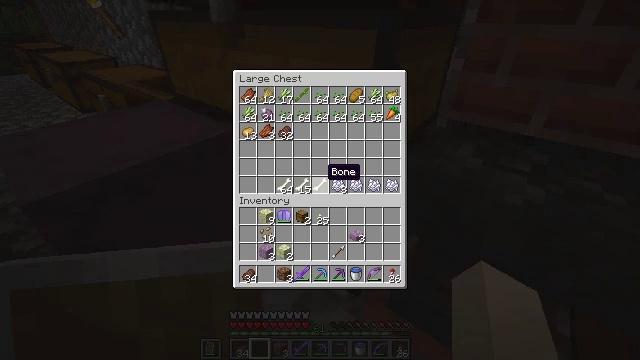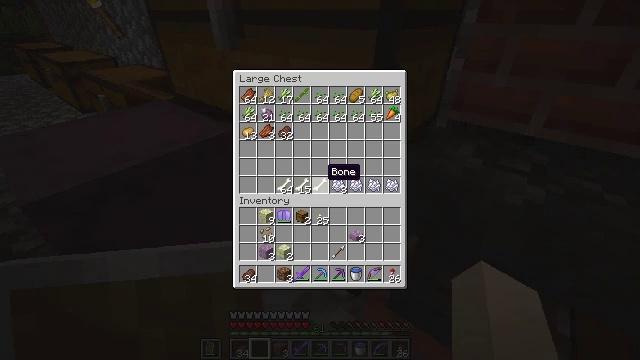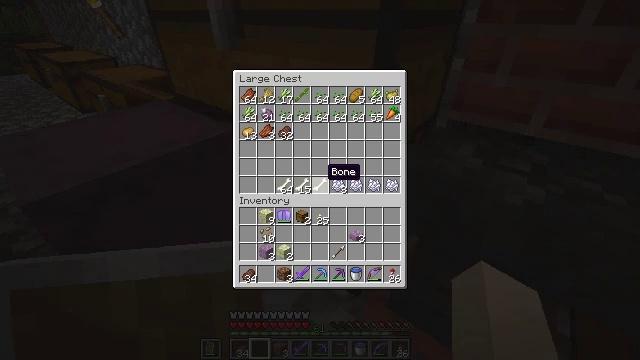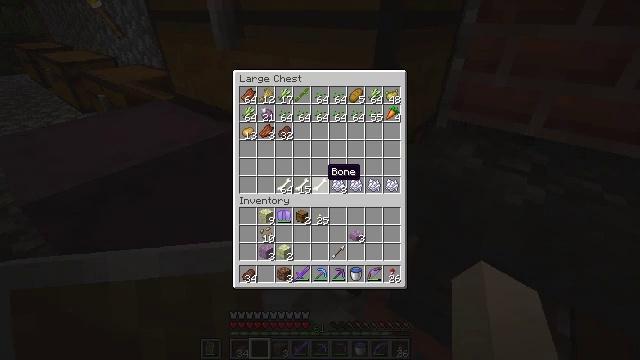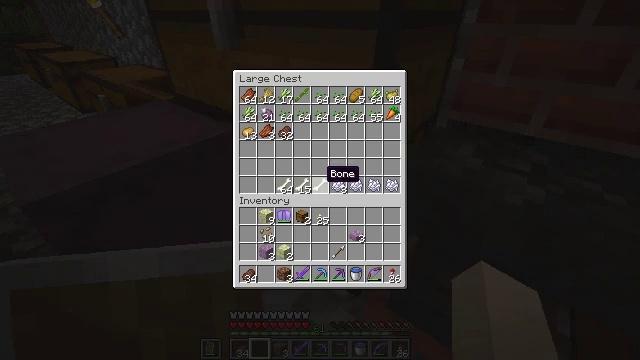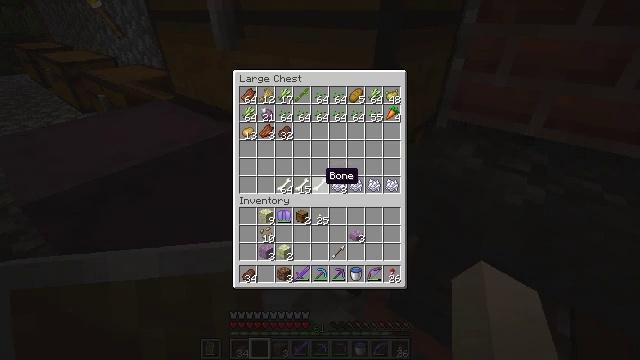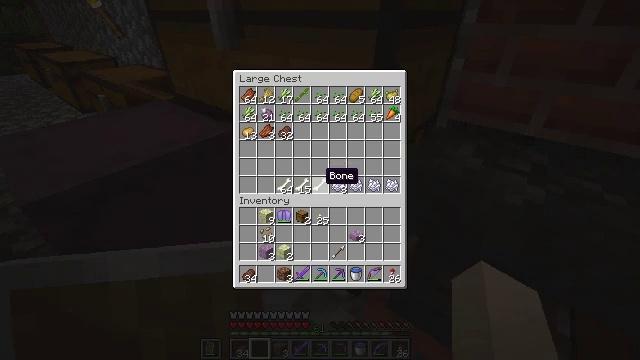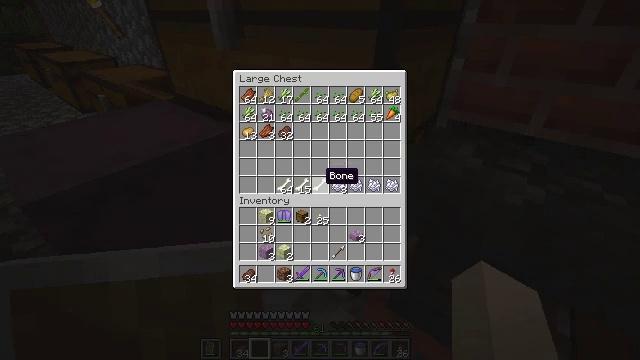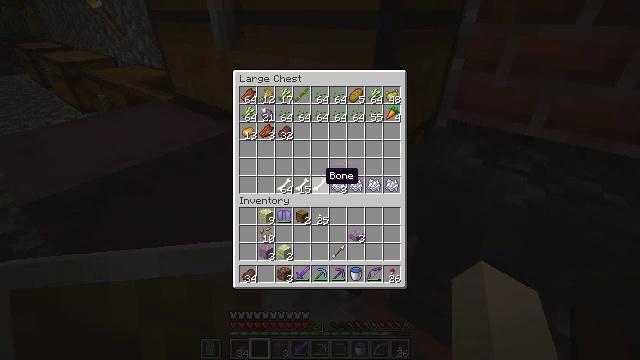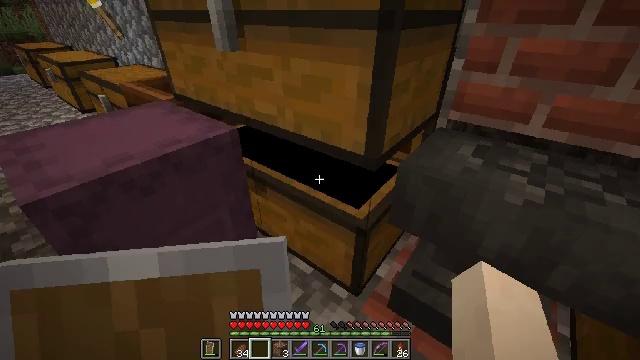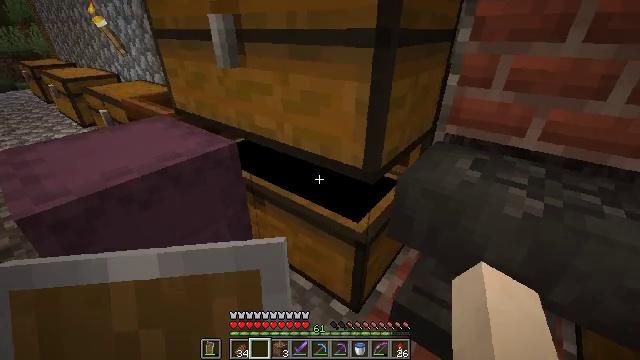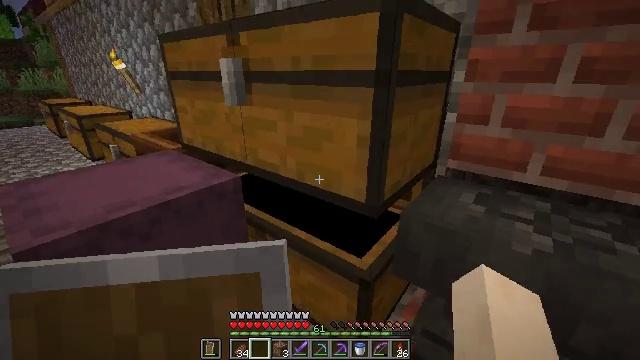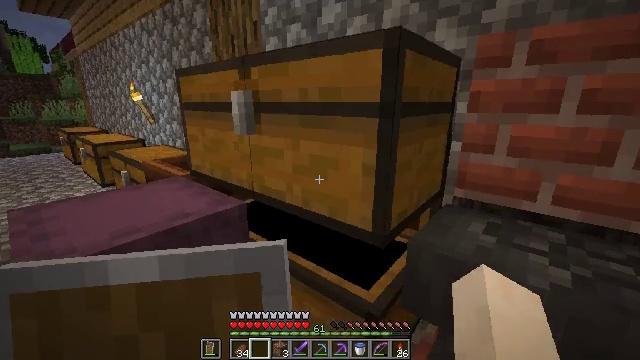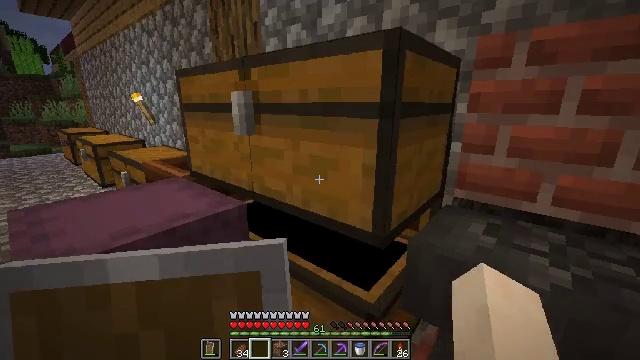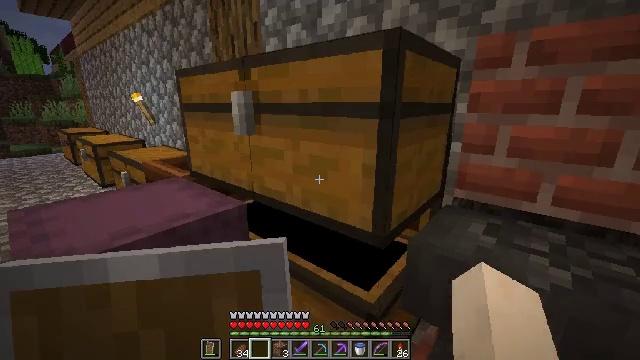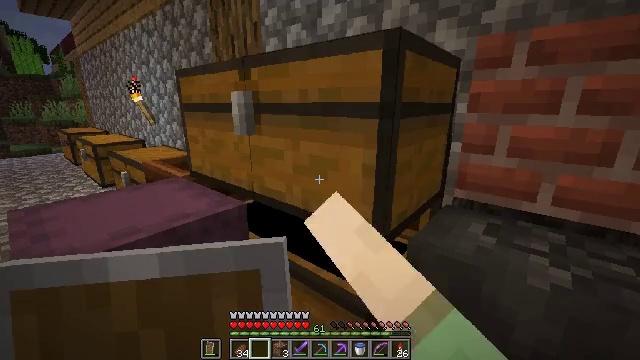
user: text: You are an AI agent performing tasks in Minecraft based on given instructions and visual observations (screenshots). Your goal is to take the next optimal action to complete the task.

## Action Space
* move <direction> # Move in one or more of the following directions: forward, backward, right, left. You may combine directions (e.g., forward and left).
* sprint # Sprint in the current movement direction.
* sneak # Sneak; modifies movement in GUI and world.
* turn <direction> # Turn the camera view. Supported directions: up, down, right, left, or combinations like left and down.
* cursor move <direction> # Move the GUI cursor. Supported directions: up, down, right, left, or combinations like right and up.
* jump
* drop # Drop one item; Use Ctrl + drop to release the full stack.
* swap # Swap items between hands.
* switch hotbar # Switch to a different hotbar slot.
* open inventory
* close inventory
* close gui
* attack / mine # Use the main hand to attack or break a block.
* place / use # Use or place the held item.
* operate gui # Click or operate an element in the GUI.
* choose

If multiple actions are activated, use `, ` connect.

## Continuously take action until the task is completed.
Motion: motion action
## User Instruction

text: Attack the shulker box to pick it up.
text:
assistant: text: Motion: no_op
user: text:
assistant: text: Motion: no_op
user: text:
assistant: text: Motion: no_op
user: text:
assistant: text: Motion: no_op
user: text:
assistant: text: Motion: no_op
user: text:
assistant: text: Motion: sneak
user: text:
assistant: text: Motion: sneak
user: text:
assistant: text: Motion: no_op
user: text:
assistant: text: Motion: close inventory
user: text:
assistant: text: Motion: turn up, close inventory
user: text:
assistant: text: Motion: turn up
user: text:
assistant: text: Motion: turn left and up
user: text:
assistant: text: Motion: no_op
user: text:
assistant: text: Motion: use / place
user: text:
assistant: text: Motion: use / place
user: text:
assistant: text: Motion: no_op
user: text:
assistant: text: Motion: no_op
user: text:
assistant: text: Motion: no_op
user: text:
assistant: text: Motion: no_op
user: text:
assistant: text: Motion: no_op
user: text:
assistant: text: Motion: no_op
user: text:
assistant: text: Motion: no_op
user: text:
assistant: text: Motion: no_op
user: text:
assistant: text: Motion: no_op
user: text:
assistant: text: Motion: sneak
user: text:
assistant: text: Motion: sneak, turn down
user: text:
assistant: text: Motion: sneak, turn down
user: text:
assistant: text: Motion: sneak
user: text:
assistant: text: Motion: sneak
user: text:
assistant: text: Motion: sneak, turn left and down